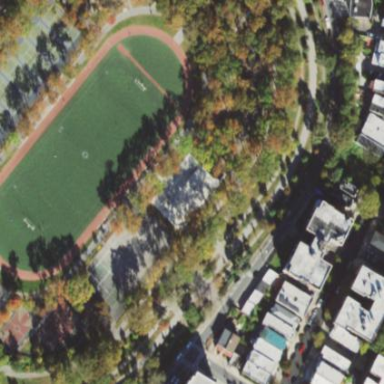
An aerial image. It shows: American football pitch for leisure and sport activities.